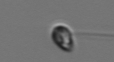
Label: flagellate